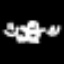
Label: squiggle